Question: '''
Android Studio 0.6.0
minSdkVersion 10
targetSdkVersion 19
'''
Hello,
'''
<DatePicker
android:id="@+id/datePicker"
android:layout_width="wrap_content"
android:layout_height="wrap_content"
android:calendarViewShown="false"
android:scaleX="0.5"
android:scaleY="0.5"
android:layout_alignParentLeft="true"/>
<TimePicker
android:id="@+id/timePicker"
android:layout_width="wrap_content"
android:layout_height="wrap_content"
android:scaleX="0.5"
android:scaleY="0.5"
android:layout_alignParentRight="true"
android:layout_alignBaseline="@id/datePicker"/>
</LinearLayout>
'''
I have the following xml that contains a DatePicker and TimePicker. However, when I test on the device they are too big to fit side by side.
I have tried messing around with the weights and try to make width and height smaller but it still doesn't look right.

Many thanks for any suggestions,
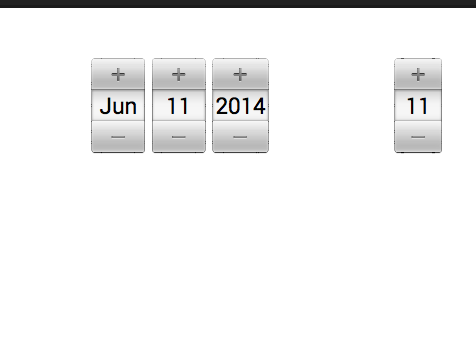
Answer: I tried your problem and found <URL> I was unable to place both views on the same layout. This occured due to the padding in the respective pickers. Heres the sample xml:
'''
<LinearLayout xmlns:android="http://schemas.android.com/apk/res/android"
android:layout_width="wrap_content"
android:layout_height="wrap_content"
android:orientation="horizontal" >
<LinearLayout
android:layout_width="wrap_content"
android:layout_height="match_parent"
android:layout_weight="1"
android:orientation="vertical" >
<DatePicker
android:layout_width="wrap_content"
android:layout_height="wrap_content"
android:calendarViewShown="false"
android:scaleX="0.5"
android:scaleY="0.5" >
</DatePicker>
</LinearLayout>
<LinearLayout
android:layout_width="wrap_content"
android:layout_height="match_parent"
android:layout_weight="1"
android:orientation="vertical" >
<TimePicker
android:layout_width="wrap_content"
android:layout_height="wrap_content"
android:scaleX="0.5"
android:scaleY="0.5" >
</TimePicker>
</LinearLayout>
'''